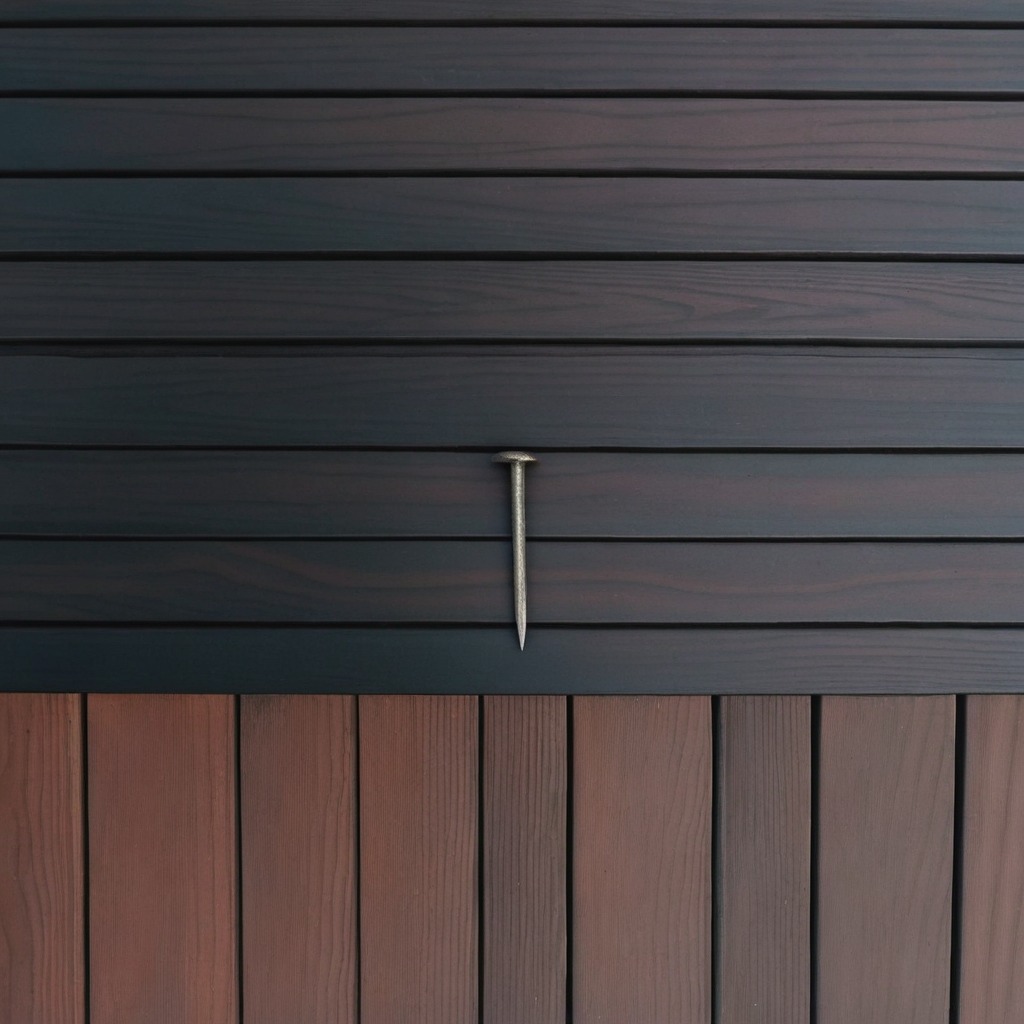
An iron nail is lying on a wooden table inside a workshop at night.